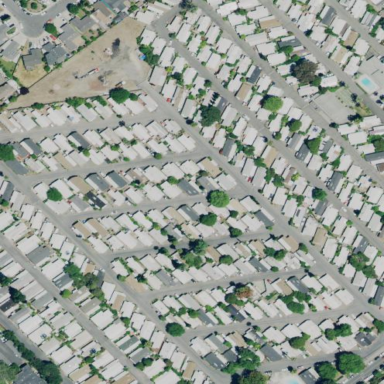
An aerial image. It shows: Residential area known as trailer park.